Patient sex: F
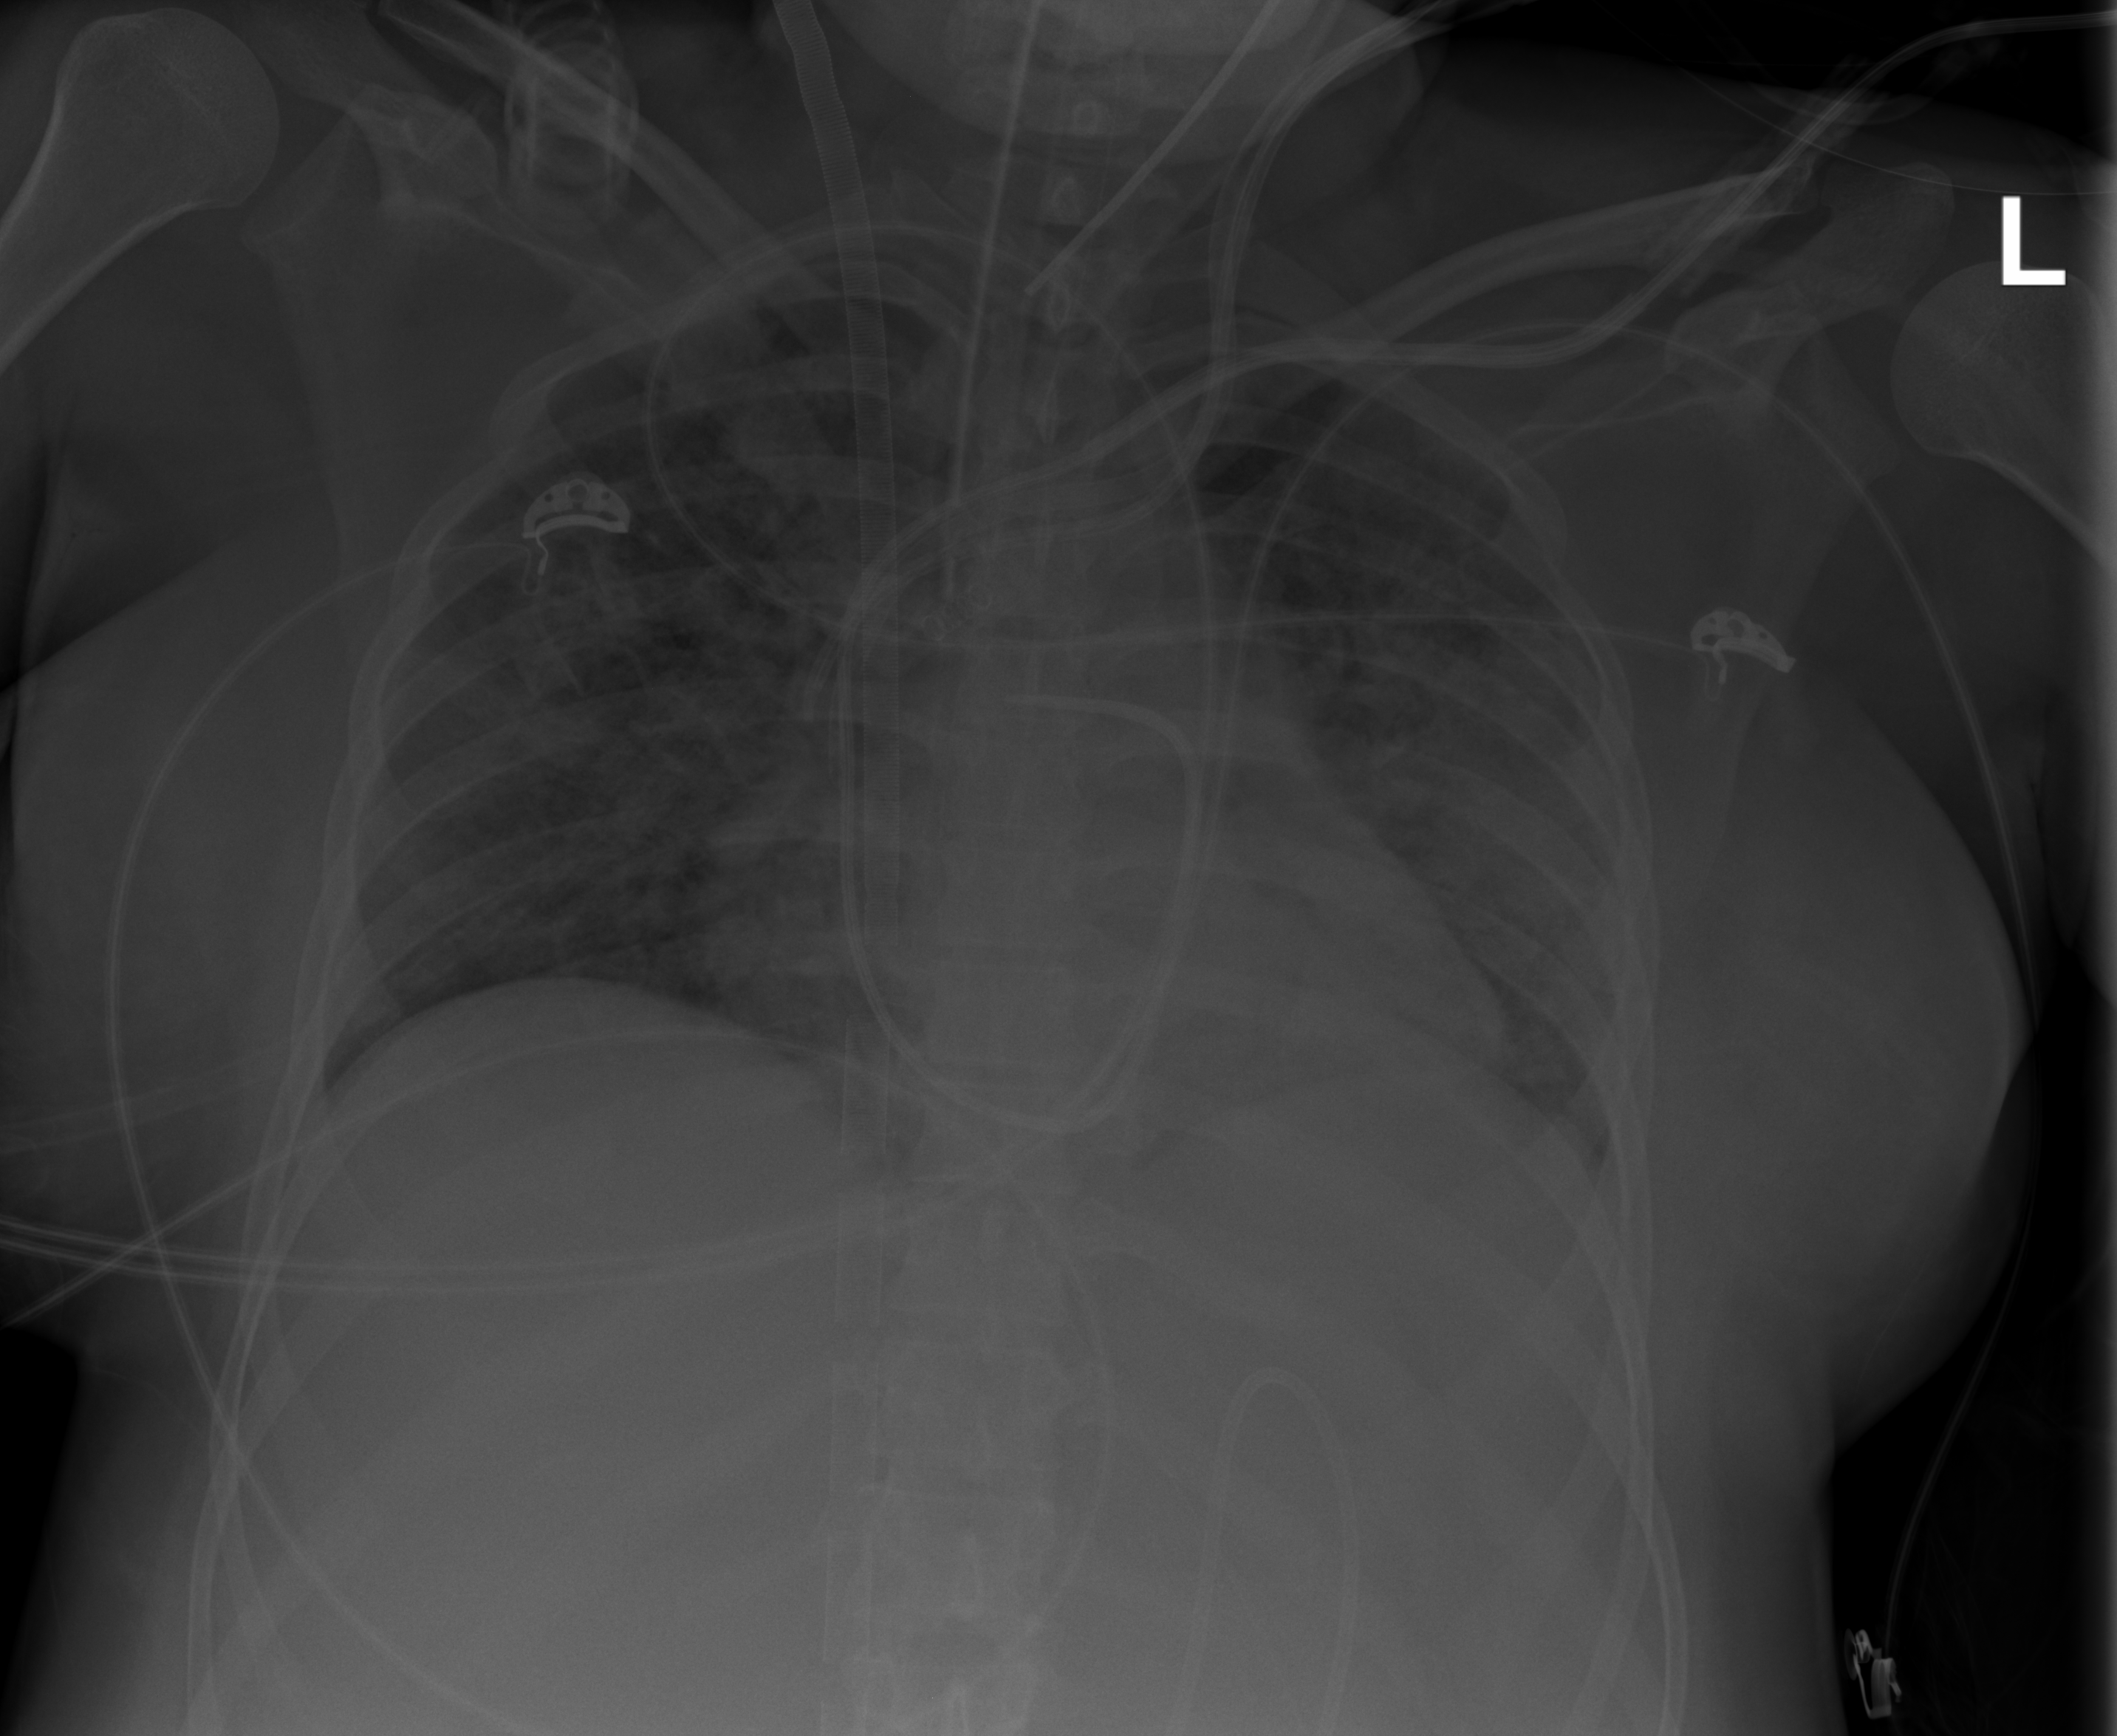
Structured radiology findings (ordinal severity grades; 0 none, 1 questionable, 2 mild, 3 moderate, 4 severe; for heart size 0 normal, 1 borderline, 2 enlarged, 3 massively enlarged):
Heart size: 2
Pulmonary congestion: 2
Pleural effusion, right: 0
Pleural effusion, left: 2
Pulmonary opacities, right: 2
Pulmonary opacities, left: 2
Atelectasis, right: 0
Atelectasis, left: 2